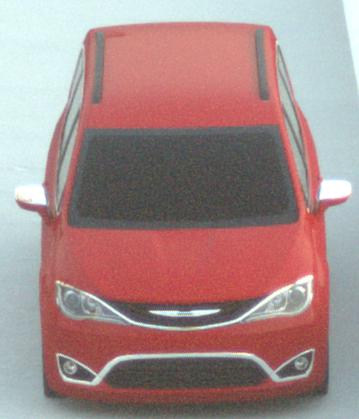
Make: Chrysler
Model: Pacifica
Detailed model: -
Model produced from: 2016
Model produced until: 2020
Doors: 5
Color: red
Road condition: dry road
Daytime: dawn
Contrast: low contrast